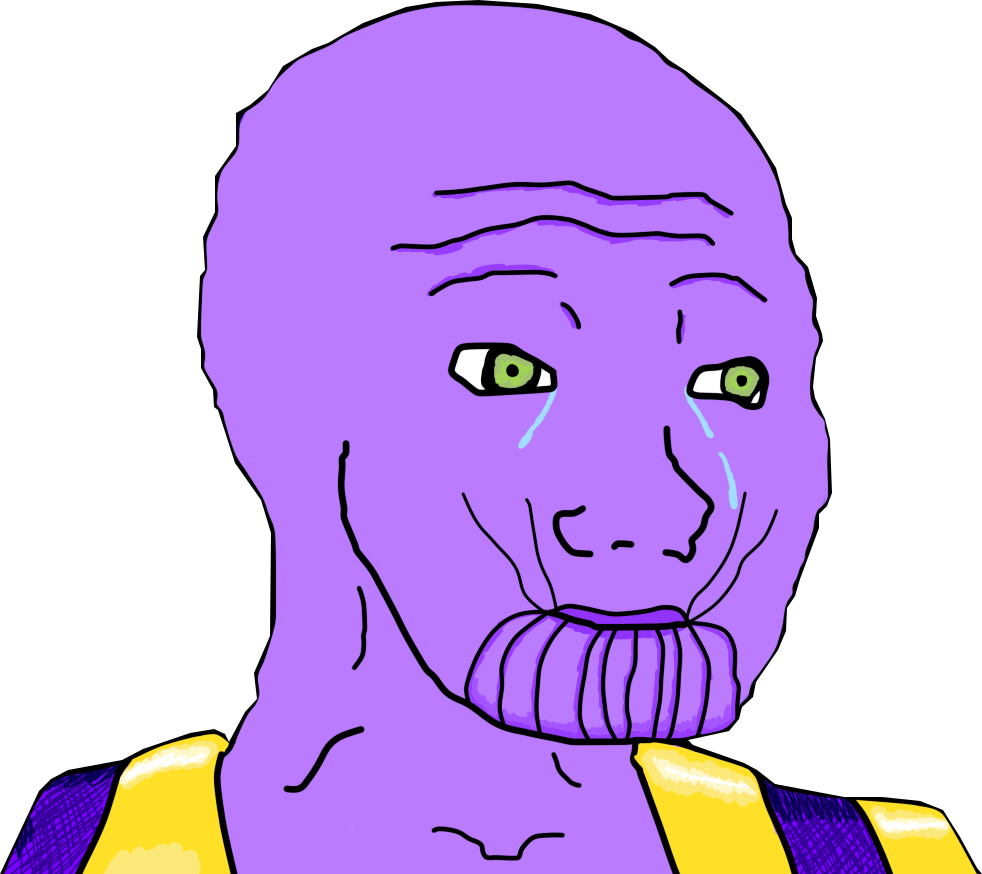
Label: 5_Alien